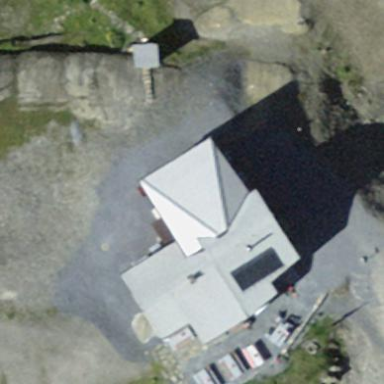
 painted in light gray with dark red exterior."